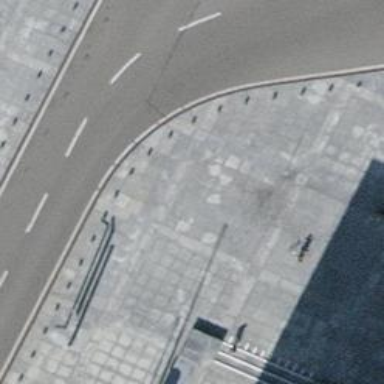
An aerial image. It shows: Footway made of paving stones.